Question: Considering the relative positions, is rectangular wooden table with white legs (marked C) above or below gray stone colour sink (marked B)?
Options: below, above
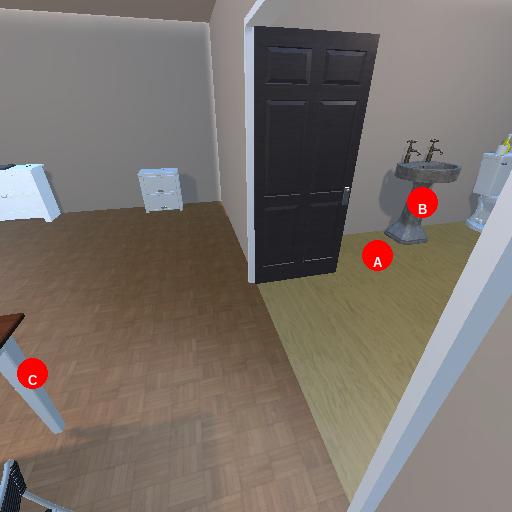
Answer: below